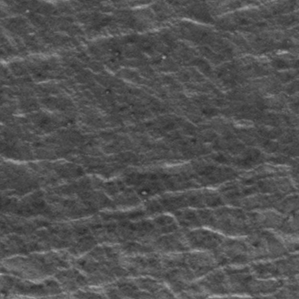
Label: frost